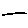
Label: line